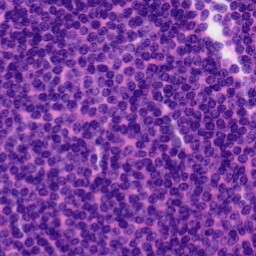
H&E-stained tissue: Tonsil